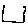
Label: square